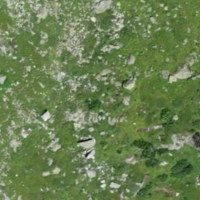
EUNIS habitat code: 26
Species observed at this site:
Tozzia alpina